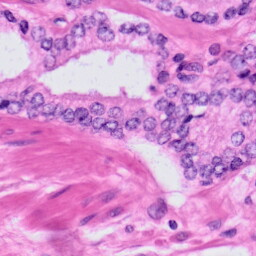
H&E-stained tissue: Prostate